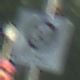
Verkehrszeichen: EndeZone30
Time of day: SunriseSunset
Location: Outdoor (Suburban)
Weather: PartlyCloudy
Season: NotSpecified
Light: Natural